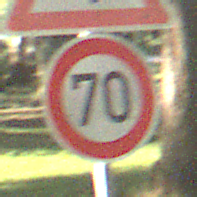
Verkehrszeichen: Geschwindigkeit70
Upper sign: AmphibienwanderungRechts
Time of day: MorningAfternoon
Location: Outdoor (Nature)
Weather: Clear
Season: NotSpecified
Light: Natural